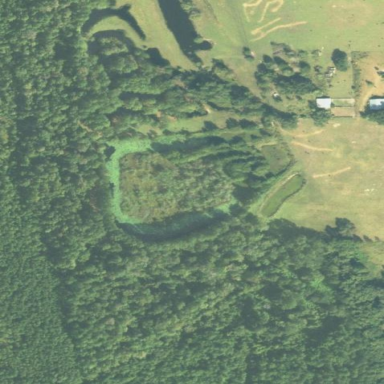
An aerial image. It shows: Swamp in wetland area.